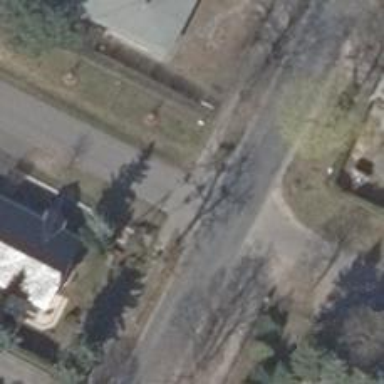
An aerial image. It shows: Unmarked road crossing.